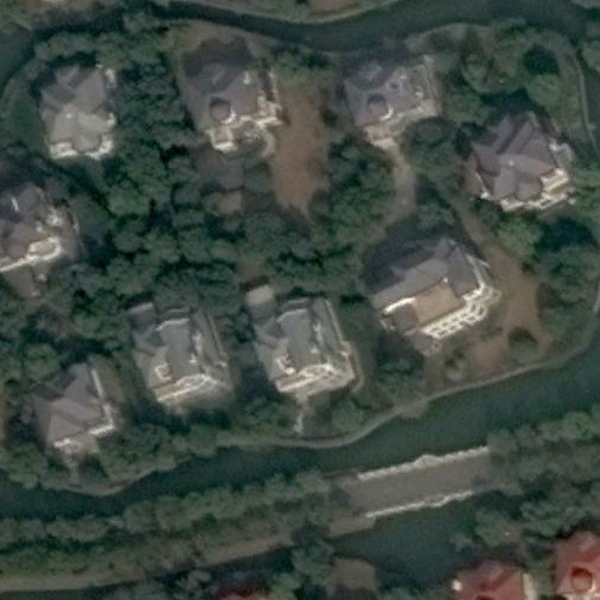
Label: MediumResidential